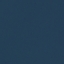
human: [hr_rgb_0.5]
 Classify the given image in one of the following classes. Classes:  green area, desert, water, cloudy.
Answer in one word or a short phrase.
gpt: water